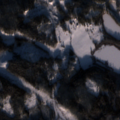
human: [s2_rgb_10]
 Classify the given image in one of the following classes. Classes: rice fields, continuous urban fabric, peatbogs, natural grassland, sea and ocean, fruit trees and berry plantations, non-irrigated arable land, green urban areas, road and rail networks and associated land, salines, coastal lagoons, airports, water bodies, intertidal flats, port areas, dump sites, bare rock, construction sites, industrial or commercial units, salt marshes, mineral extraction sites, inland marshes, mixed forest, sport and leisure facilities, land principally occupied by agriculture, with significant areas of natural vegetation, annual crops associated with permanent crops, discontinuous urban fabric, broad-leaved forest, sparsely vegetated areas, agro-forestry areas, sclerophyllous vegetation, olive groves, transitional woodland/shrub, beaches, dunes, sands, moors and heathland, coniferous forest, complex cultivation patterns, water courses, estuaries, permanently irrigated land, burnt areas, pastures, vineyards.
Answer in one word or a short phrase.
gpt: land principally occupied by agriculture, with significant areas of natural vegetation, coniferous forest, mixed forest, transitional woodland/shrub